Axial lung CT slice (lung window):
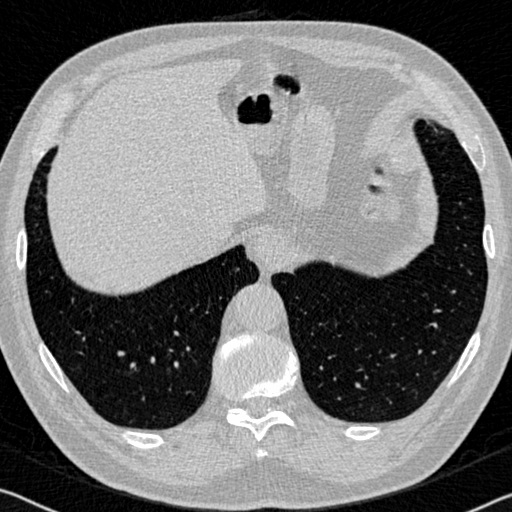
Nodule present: no